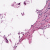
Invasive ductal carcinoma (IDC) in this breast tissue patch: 1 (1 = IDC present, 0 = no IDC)